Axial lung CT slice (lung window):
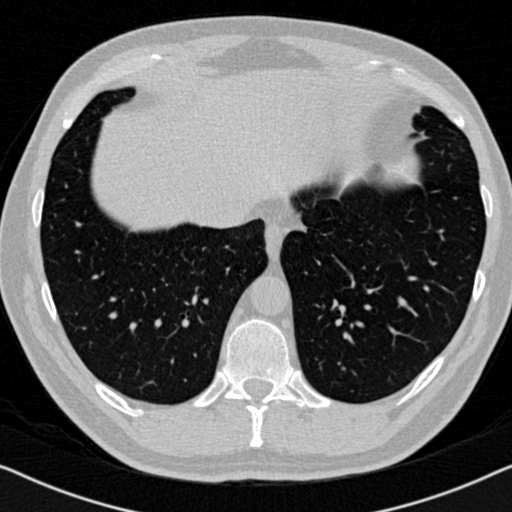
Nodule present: no